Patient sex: M
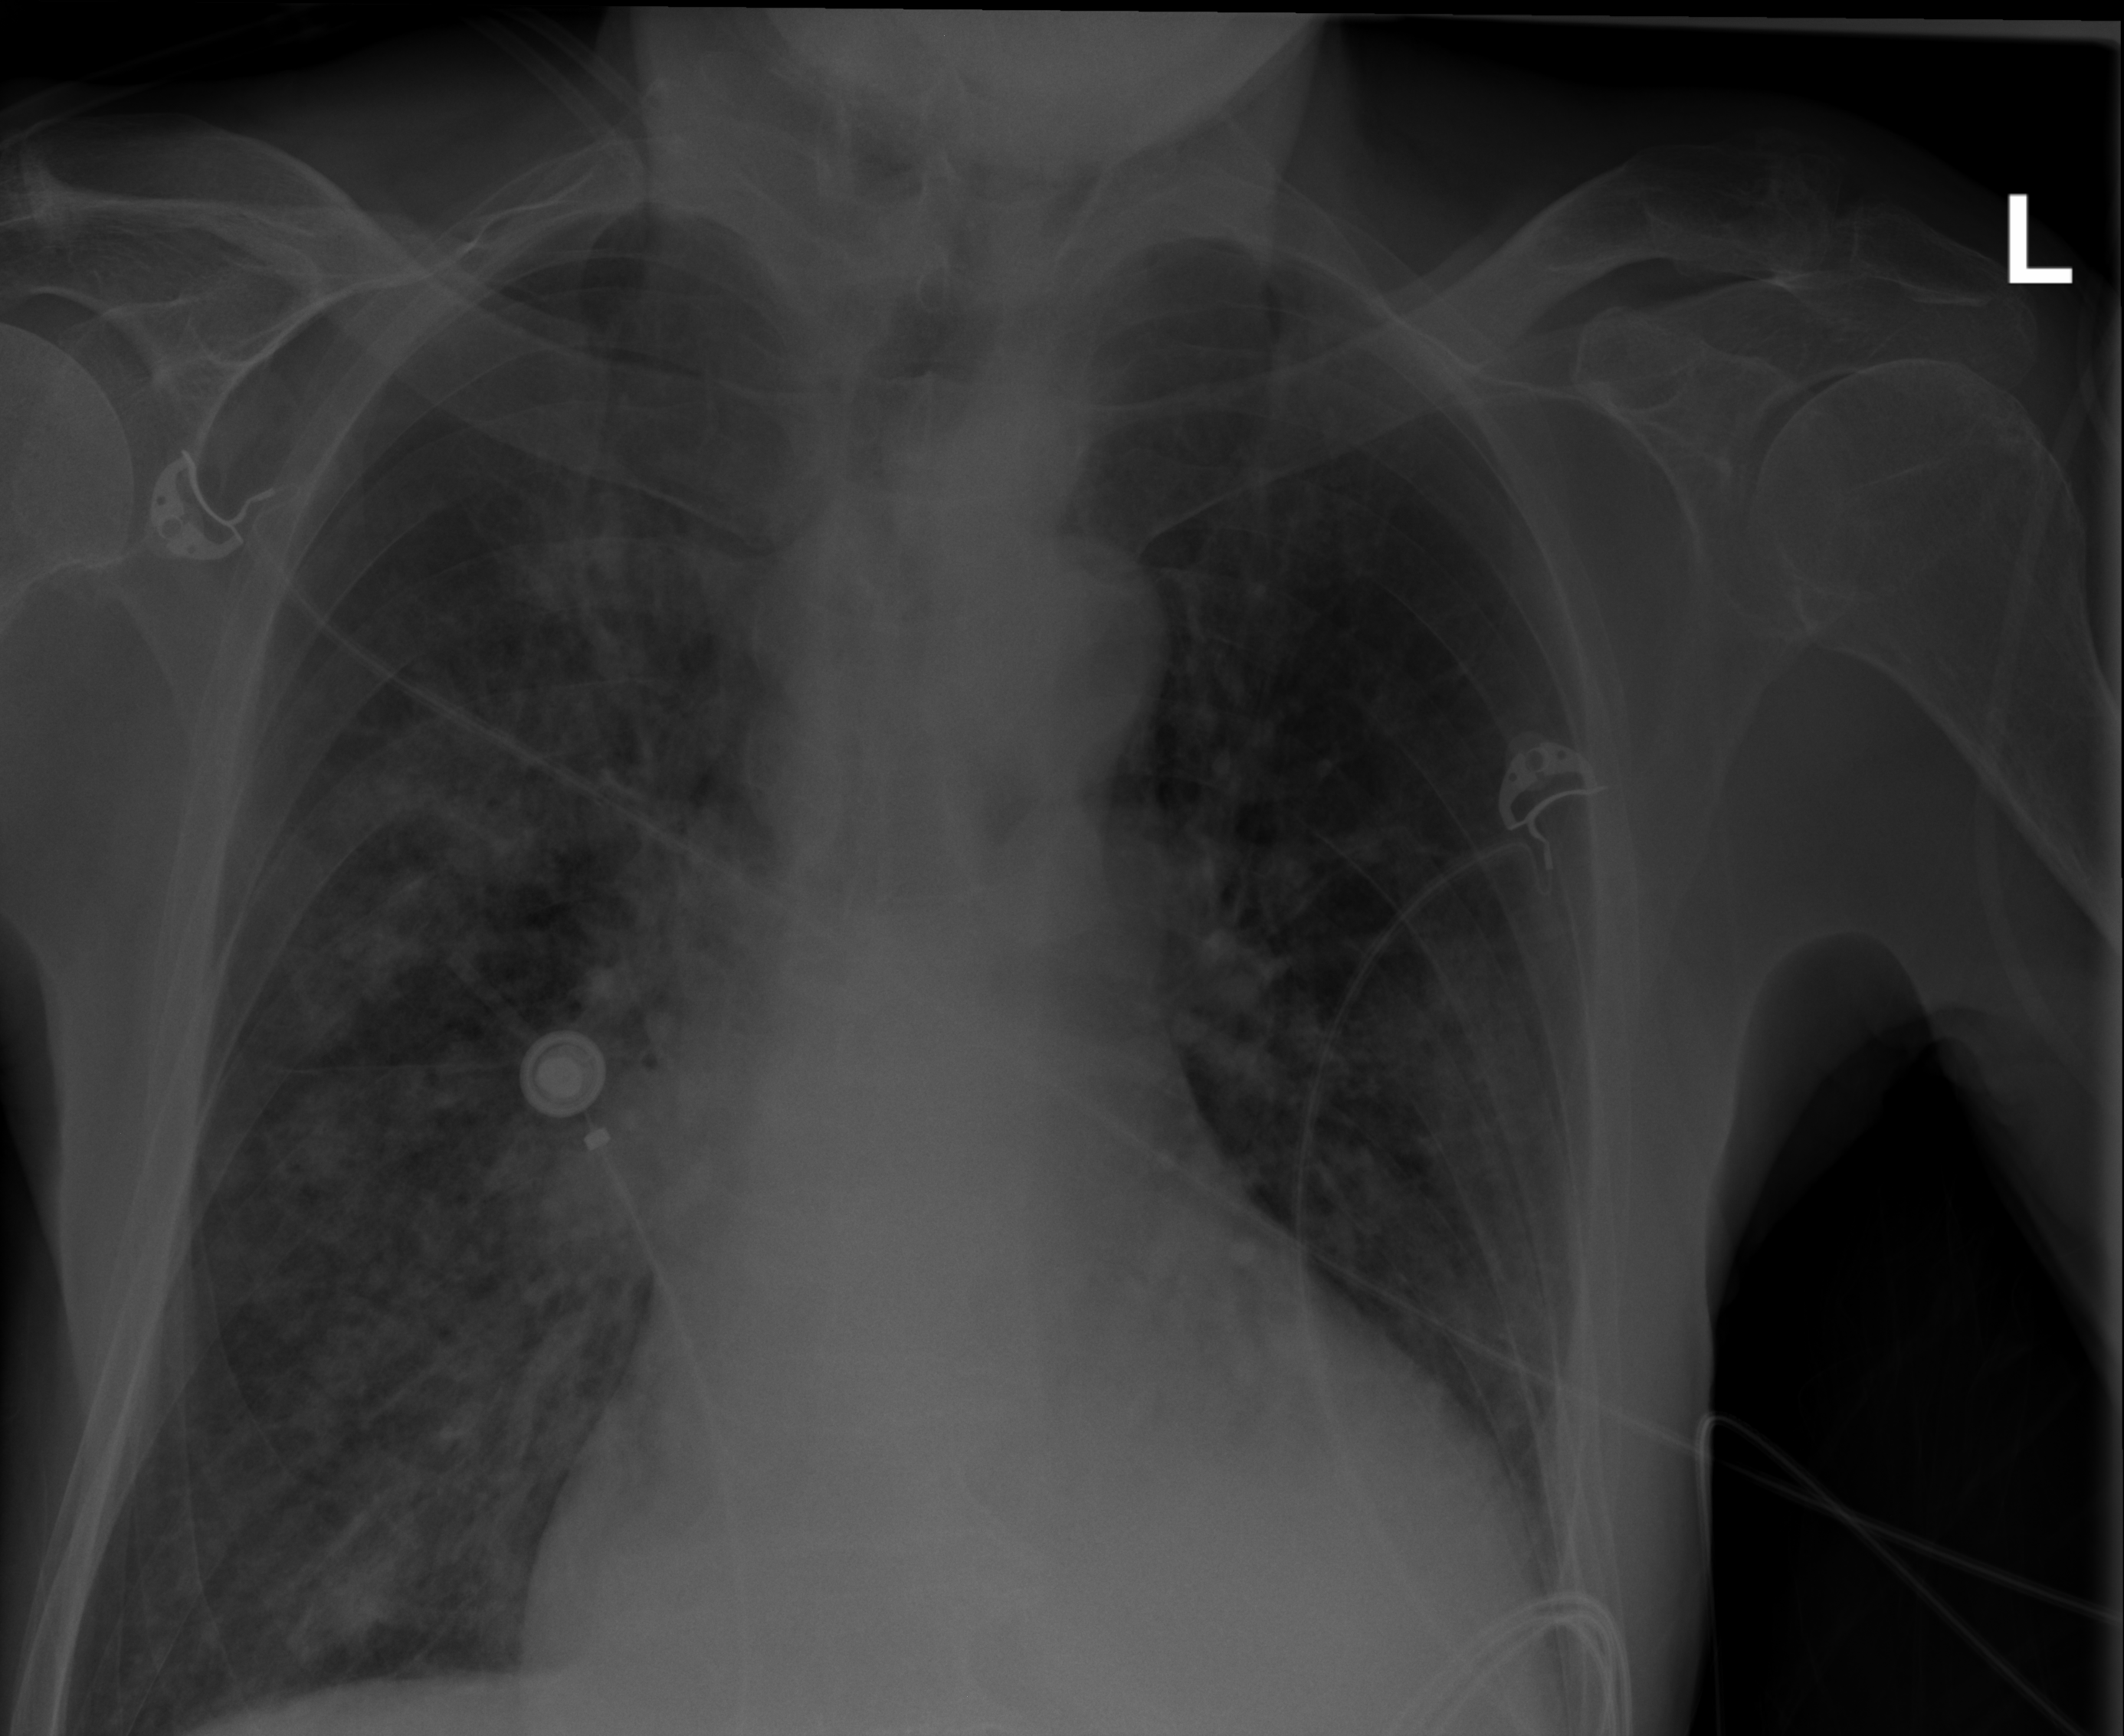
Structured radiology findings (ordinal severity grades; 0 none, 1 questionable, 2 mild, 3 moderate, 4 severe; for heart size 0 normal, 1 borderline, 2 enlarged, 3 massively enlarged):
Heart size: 2
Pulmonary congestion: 0
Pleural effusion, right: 0
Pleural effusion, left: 0
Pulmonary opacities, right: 2
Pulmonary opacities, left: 2
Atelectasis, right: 2
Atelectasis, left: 2